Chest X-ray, AP view. Patient: 44 years old, sex M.
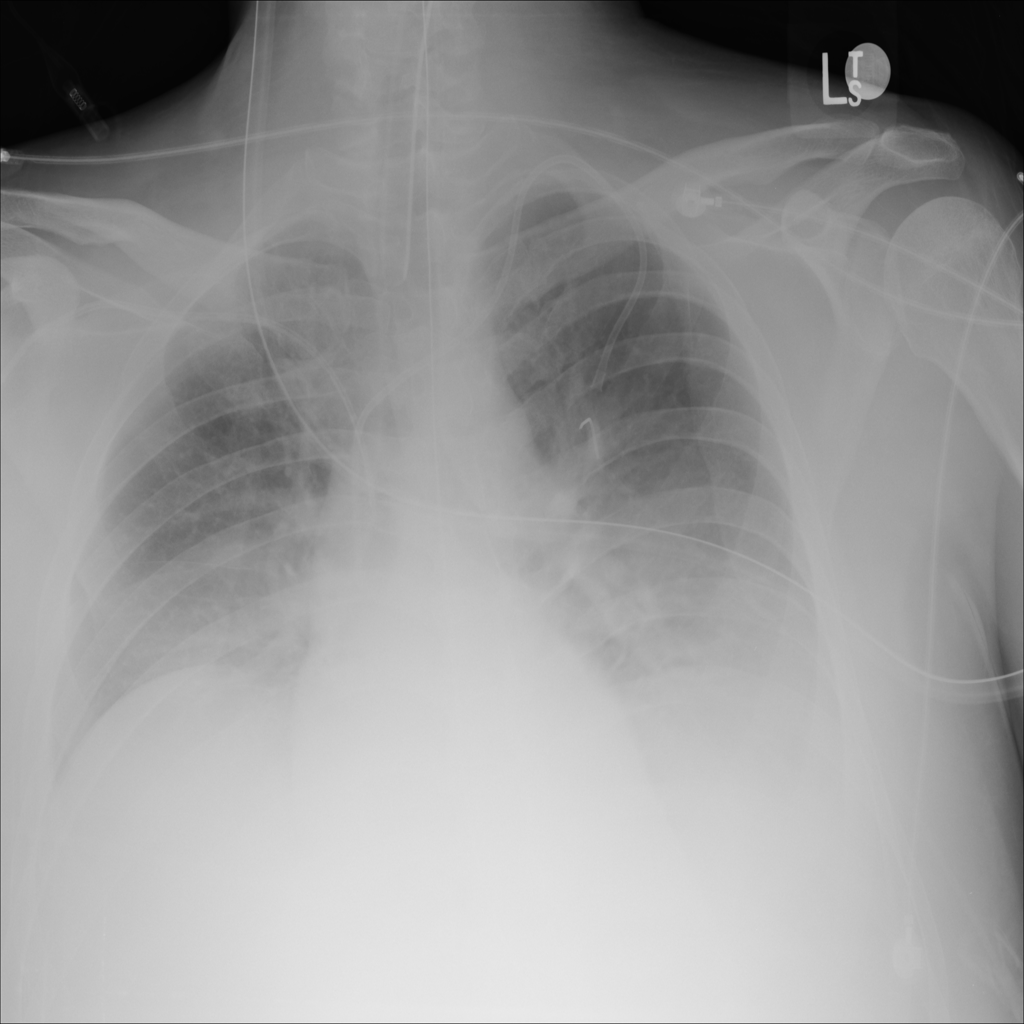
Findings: Effusion